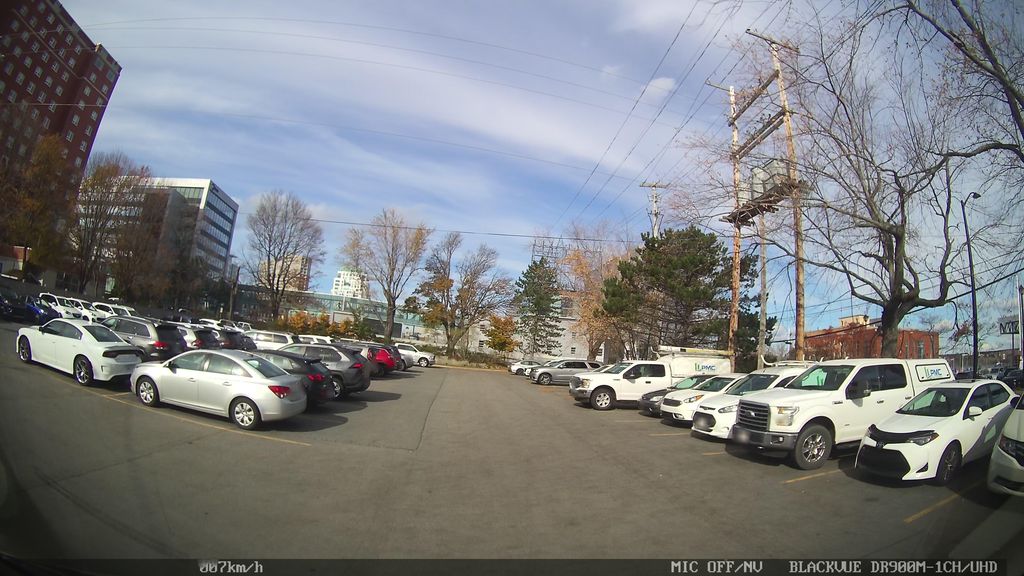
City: halifax